Question: I've made an image because I think it best illustrates my problem
<URL>

I would like the "Get a Quote" button to come up below the first column (shown by the arrow) if the screen size is 'md' or 'lg', otherwise for widths of 'xs' and 'sm' the layout needs to be a single-column layout, with the two text blocks and then the quote button afterwards at the bottom.
I can put the button within the first column instead of it's own column and I get the layout that I want for the larger screen sizes, but then obviously when the second column wraps below the button will be in the middle.
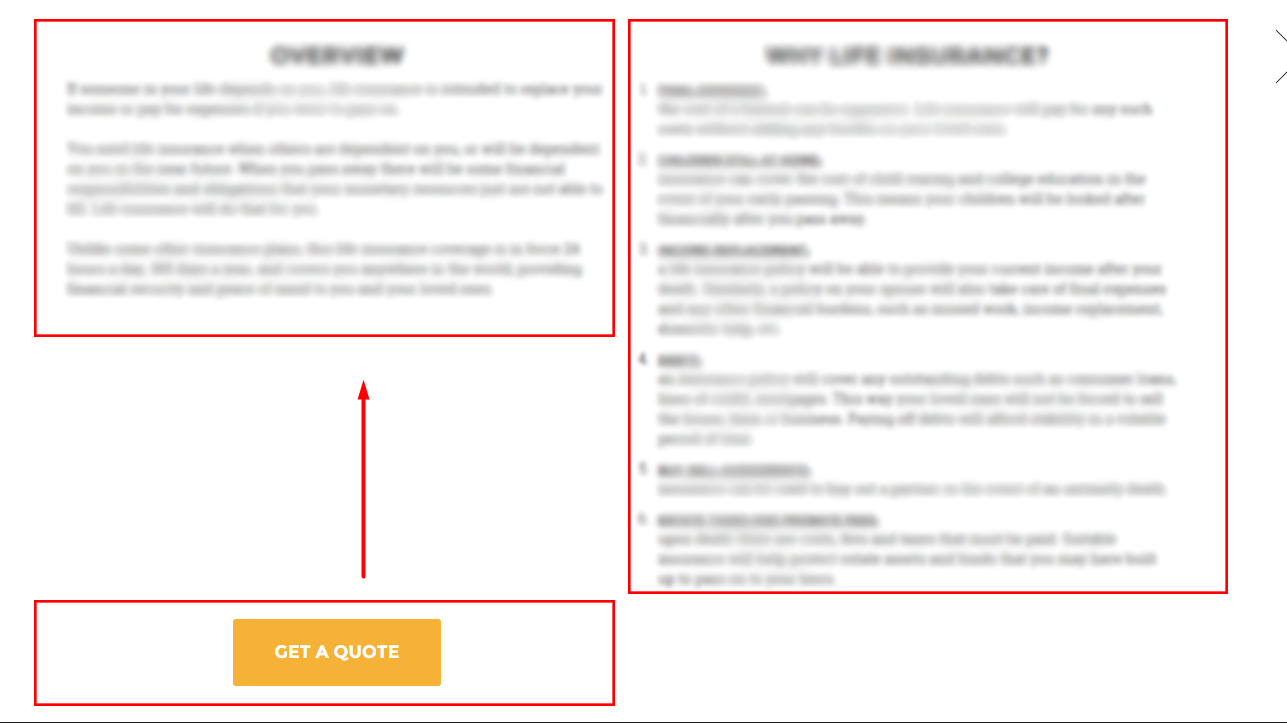
Answer: quickest shortcut I can think of is to have 2 versions of the 'get a quote', one visible on md or lg under the first block, the other only visible on xs or sm on the bottom of everything.
or you can determine the placement with scripting and move it accordingly.